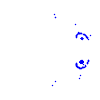
Particle: electron